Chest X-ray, AP view. Patient: 65 years old, sex M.
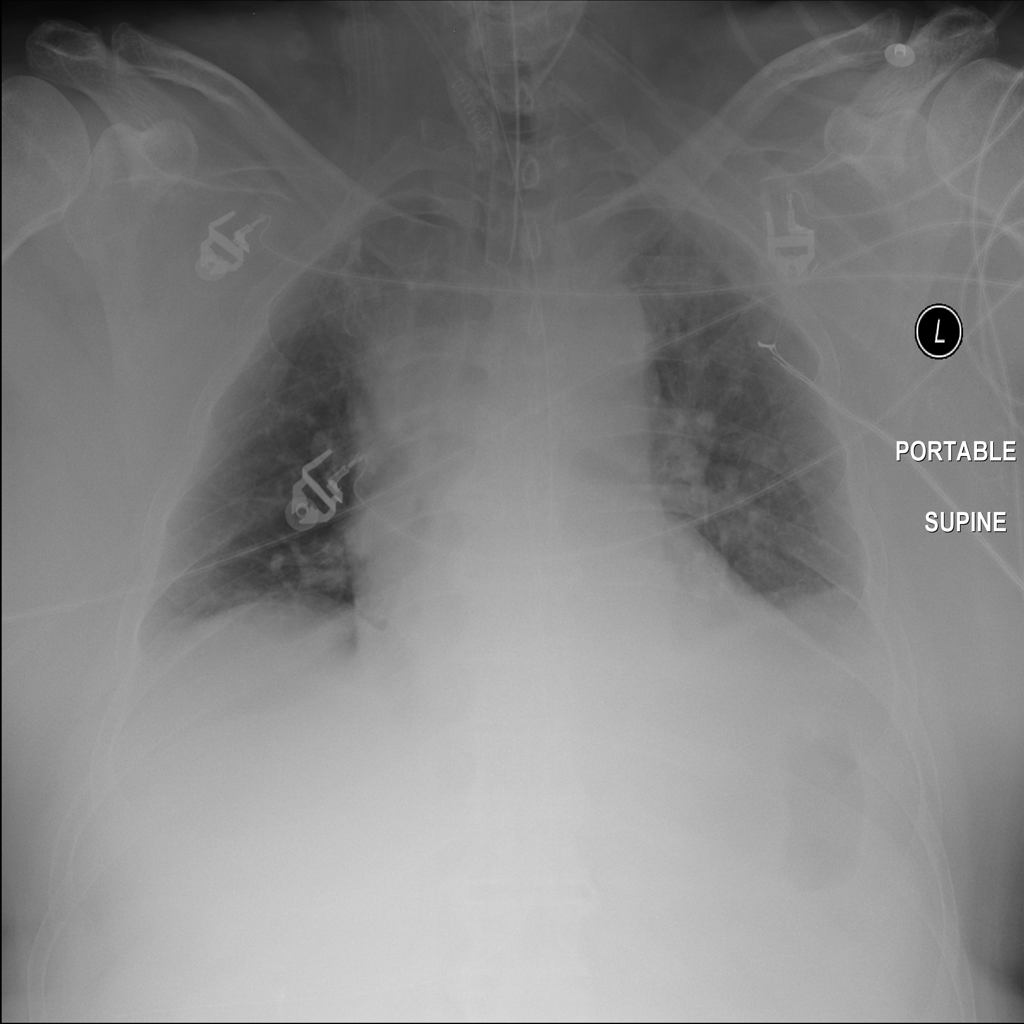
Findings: Atelectasis